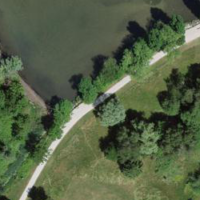
EUNIS habitat code: 54
Species observed at this site:
Corvus corone
Podiceps cristatus
Fulica atra
Anas crecca
Alcedo atthis
Stachys palustris
Gallinago gallinago
Chroicocephalus ridibundus
Larus michahellis
Cygnus olor
Ardea alba
Cardamine pratensis
Anas bahamensis
Cuculus canorus
Erithacus rubecula
Cephalanthera damasonium
Tringa totanus
Tringa nebularia
Torilis japonica
Grus grus
Anas platyrhynchos
Orthetrum cancellatum
Larus canus
Hydroprogne caspia
Fringilla coelebs
Passer domesticus
Turdus merula
Chlidonias niger
Phalacrocorax carbo
Mareca strepera
Egretta garzetta
Parus major
Euonymus europaeus
Sterna hirundo
Anser anser
Numenius phaeopus
Ichthyaetus melanocephalus
Motacilla alba